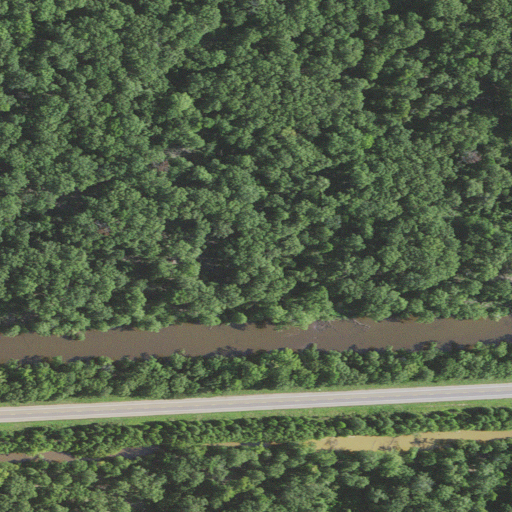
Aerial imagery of ridge(s) in Arkansas named Pea Ridge containing woody wetlands, low intensity development, herbaceous wetlands, medium intensity development, and open water